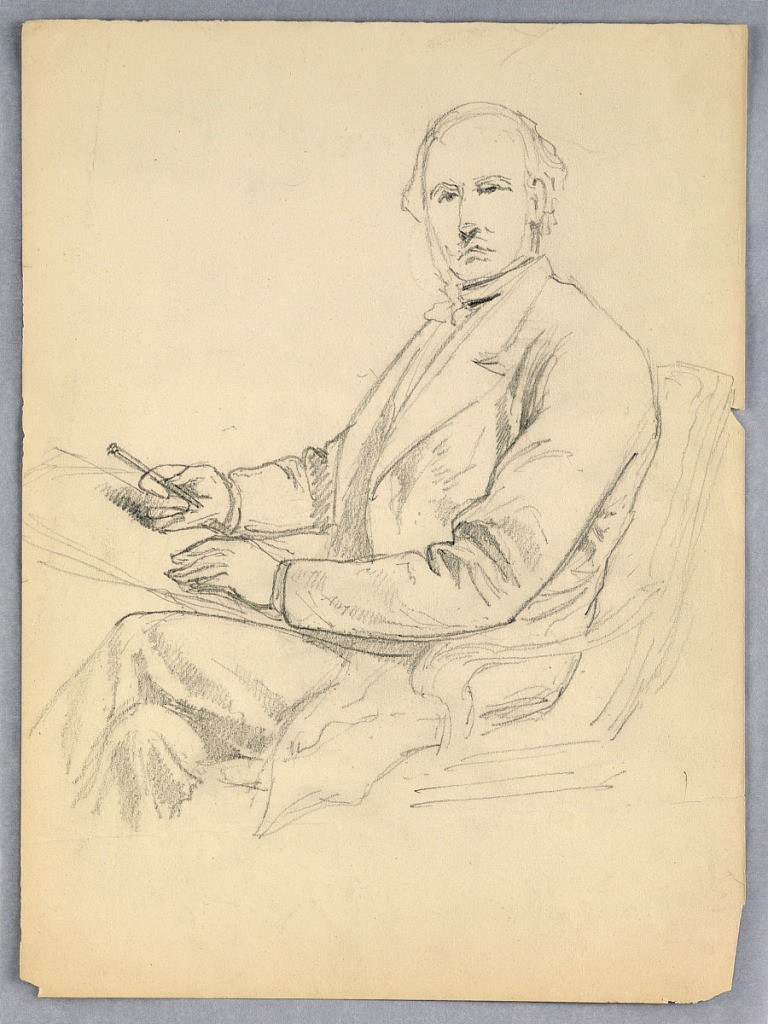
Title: Sketch for Portrait of a Seated Man
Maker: Daniel Huntington, American, 1816–1906
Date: ca. 1875
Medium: Graphite on paper
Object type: Drawing
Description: Man seated in an armchair with paper and pencil, facing left. His head turned, facing frontally, and his legs crossed.